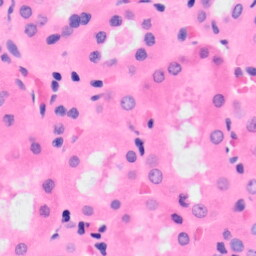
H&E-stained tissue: Kidney